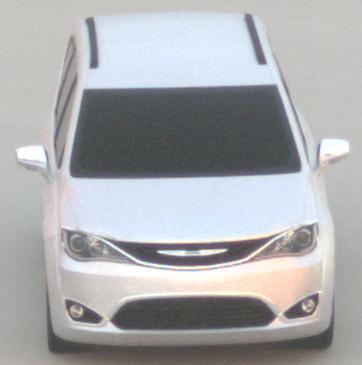
Make: Chrysler
Model: Pacifica
Detailed model: -
Model produced from: 2016
Model produced until: 2020
Doors: 5
Color: white
Road condition: dry road
Daytime: sunrise or sunset
Contrast: medium contrast